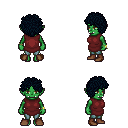
a pixel art fantasy rpg character, female body template, orc, green skin, maroon tunic, teal pants, raven curly afro hairstyle, bracelets, brown shoes, four views (front, back, left, right), 2x2 character sprite sheet, small pixel art, hard edges, no anti-aliasing